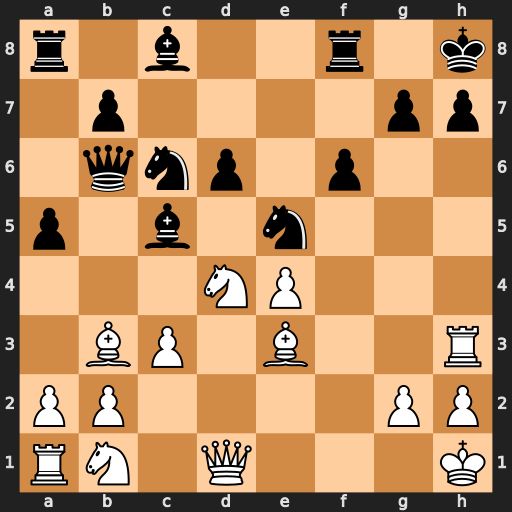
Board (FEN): r1b2r1k/1p4pp/1qnp1p2/p1b1n3/3NP3/1BP1B2R/PP4PP/RN1Q3K
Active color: w
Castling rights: -
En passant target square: -
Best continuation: Rxh7+ Kxh7 Qh5#